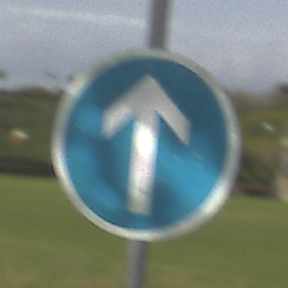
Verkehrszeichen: VorgeschriebeneFahrtrichtungGeradeaus
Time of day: MorningAfternoon
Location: Outdoor (Suburban)
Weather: PartlyCloudy
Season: NotSpecified
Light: Natural